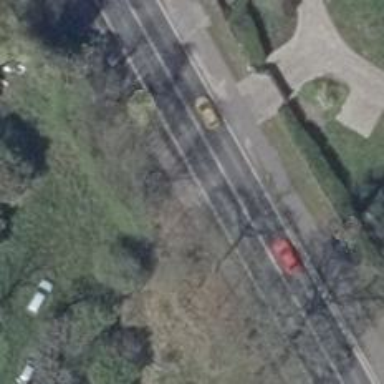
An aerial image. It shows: Driveway.